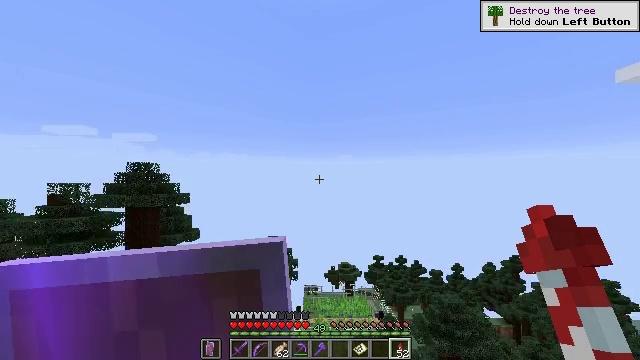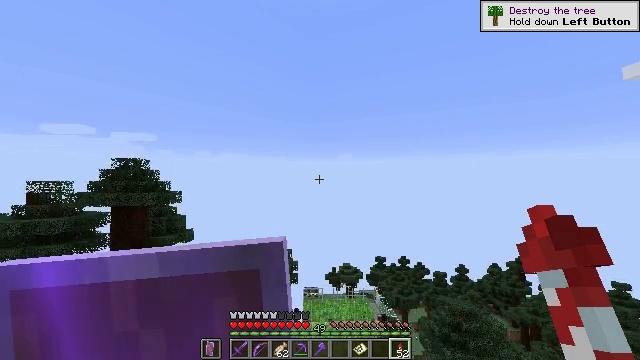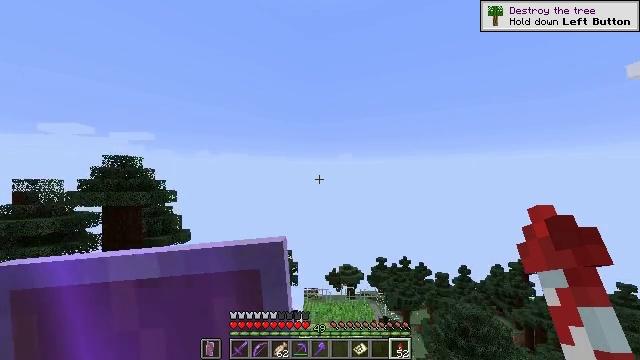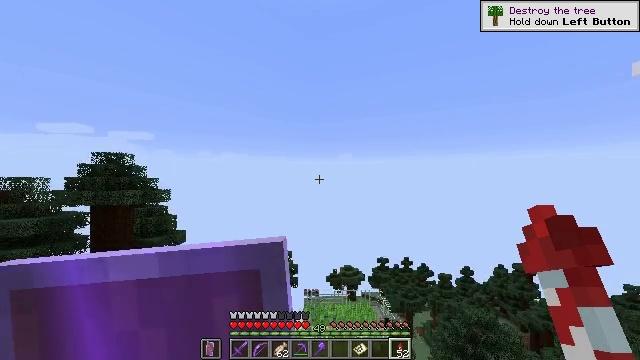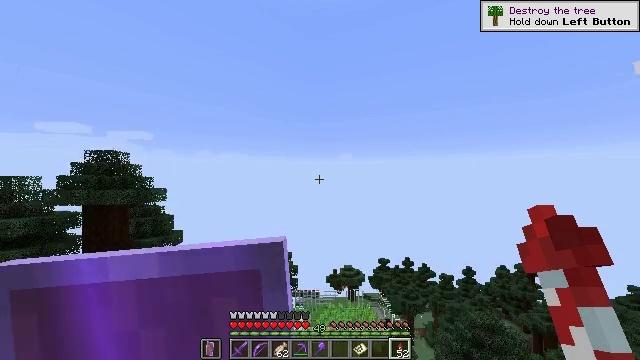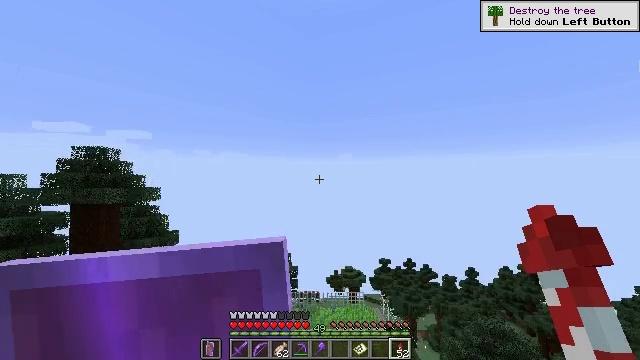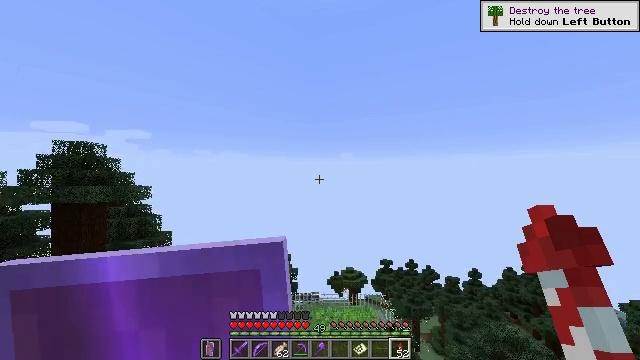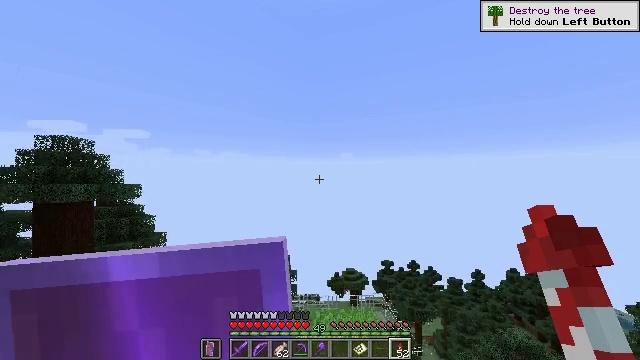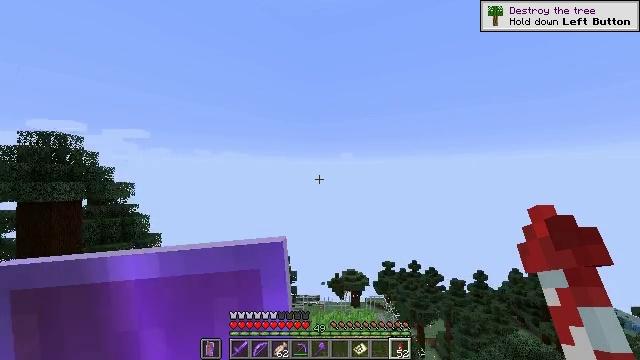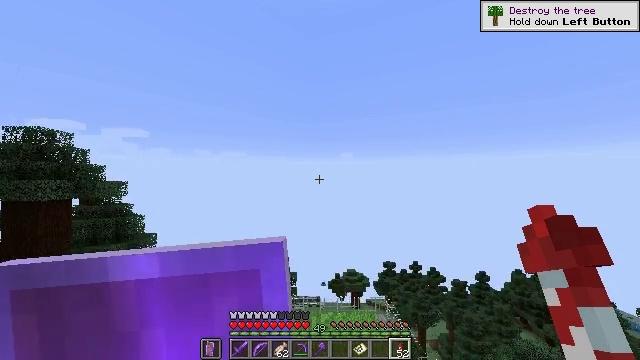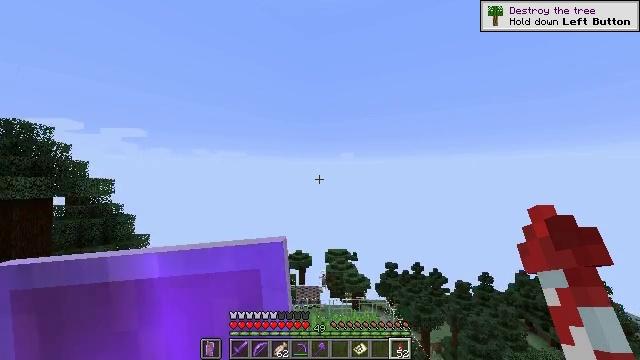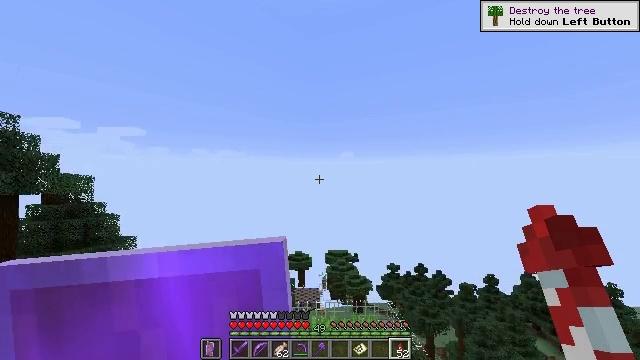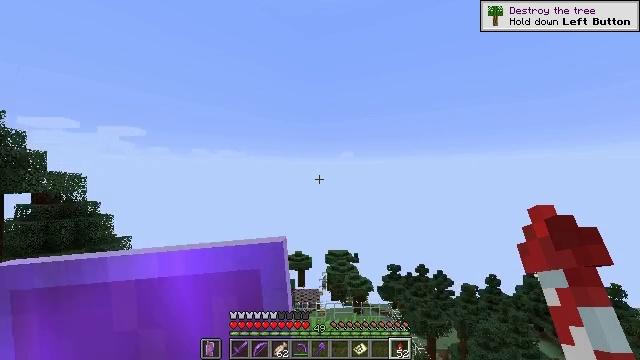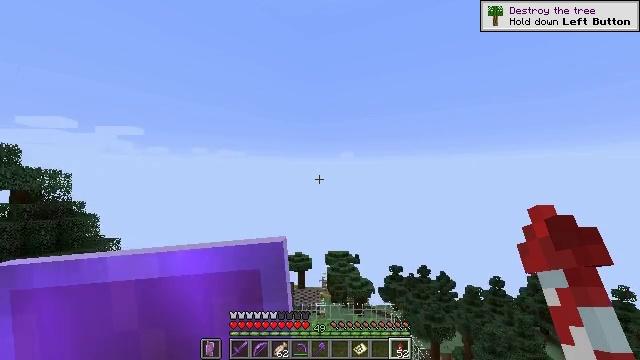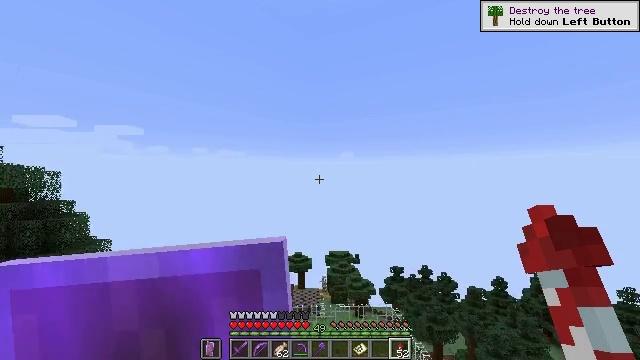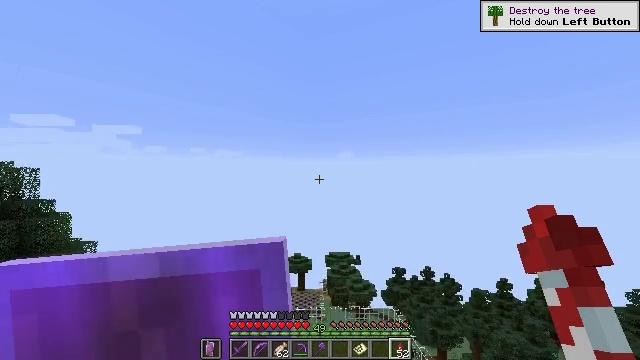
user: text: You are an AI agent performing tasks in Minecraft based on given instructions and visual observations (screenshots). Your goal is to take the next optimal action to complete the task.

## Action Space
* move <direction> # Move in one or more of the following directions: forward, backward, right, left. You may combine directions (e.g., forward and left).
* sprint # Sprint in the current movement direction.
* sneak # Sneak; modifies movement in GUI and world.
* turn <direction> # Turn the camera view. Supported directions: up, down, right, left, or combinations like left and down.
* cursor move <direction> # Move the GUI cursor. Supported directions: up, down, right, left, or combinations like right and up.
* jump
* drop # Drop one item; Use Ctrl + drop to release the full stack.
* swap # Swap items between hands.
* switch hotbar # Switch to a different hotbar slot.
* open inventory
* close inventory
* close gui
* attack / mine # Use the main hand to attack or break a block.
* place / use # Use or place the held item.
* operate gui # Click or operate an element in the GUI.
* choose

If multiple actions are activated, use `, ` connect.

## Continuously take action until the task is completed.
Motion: motion action
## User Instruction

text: Attack the sticky piston to retrieve it.
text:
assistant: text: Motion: no_op
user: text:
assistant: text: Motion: no_op
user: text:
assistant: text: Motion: no_op
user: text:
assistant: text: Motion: no_op
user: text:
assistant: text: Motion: no_op
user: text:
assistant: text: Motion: no_op
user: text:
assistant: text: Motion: no_op
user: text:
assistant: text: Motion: no_op
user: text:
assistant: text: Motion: no_op
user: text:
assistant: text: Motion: no_op
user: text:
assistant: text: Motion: no_op
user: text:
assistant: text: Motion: no_op
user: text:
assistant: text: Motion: no_op
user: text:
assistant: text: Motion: no_op
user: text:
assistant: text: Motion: no_op
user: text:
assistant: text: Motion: no_op
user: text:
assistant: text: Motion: turn left
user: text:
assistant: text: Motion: turn left and down
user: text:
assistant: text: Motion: turn left and down
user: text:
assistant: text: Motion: turn left
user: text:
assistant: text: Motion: turn left
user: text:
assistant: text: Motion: no_op
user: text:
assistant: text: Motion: turn left
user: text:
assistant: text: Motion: no_op
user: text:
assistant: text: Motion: turn left
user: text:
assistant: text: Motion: turn left
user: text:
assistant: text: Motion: no_op
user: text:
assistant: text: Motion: no_op
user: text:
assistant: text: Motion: no_op
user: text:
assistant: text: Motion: no_op